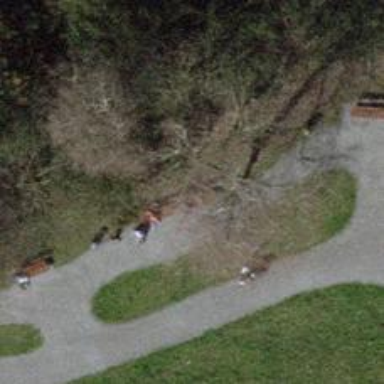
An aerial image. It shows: Brown bench in the vicinity.